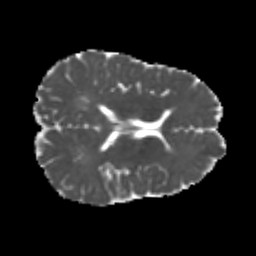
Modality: MD
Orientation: axial
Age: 22
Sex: male
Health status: healthy
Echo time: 0.074 s